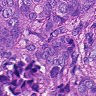
Metastatic tissue present: yes